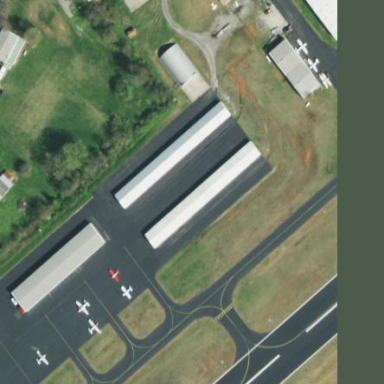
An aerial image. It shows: Hangar building located at airport.